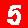
Digit: 5